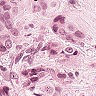
Metastatic tissue present: yes